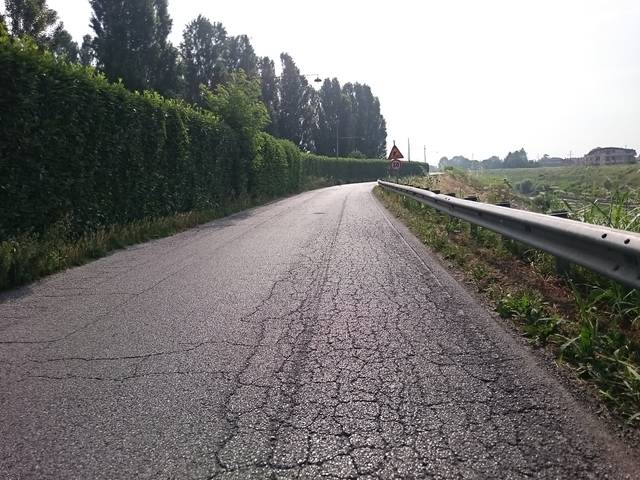
Region: Italy
Coordinates: 45.384, 11.906